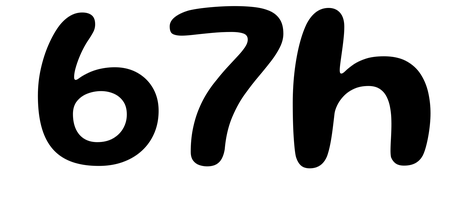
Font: Gluten_Medium